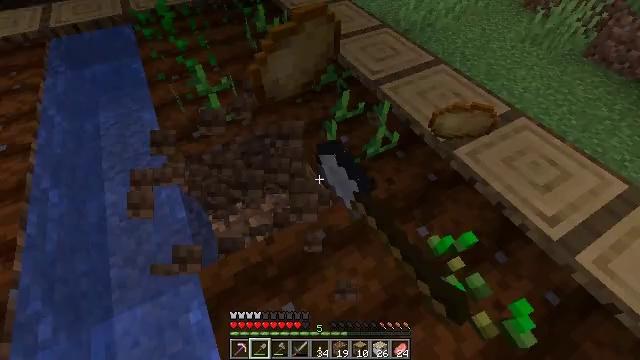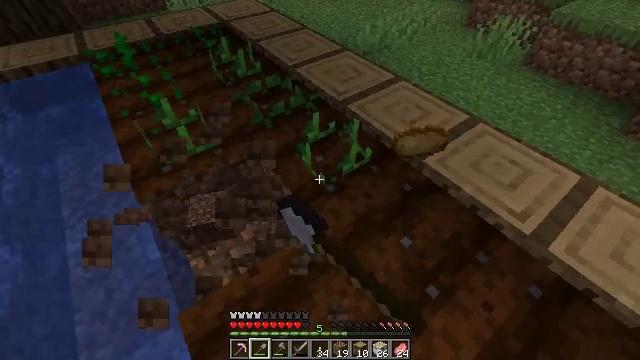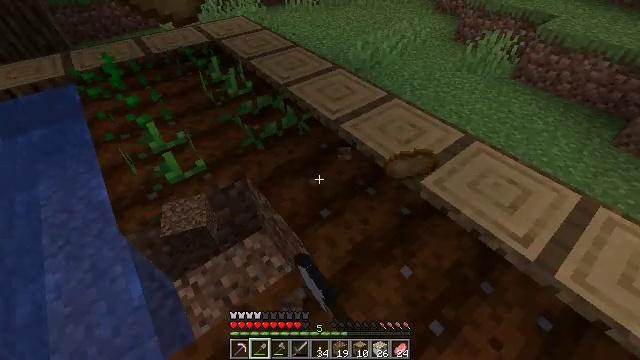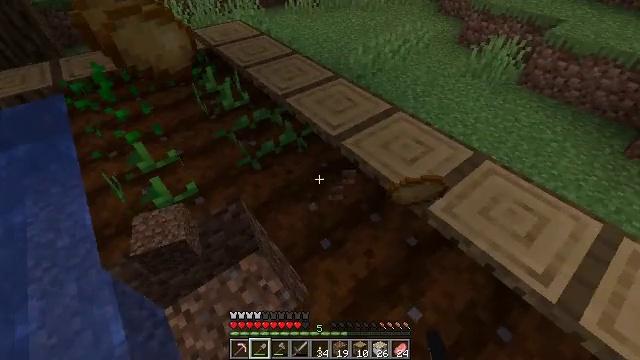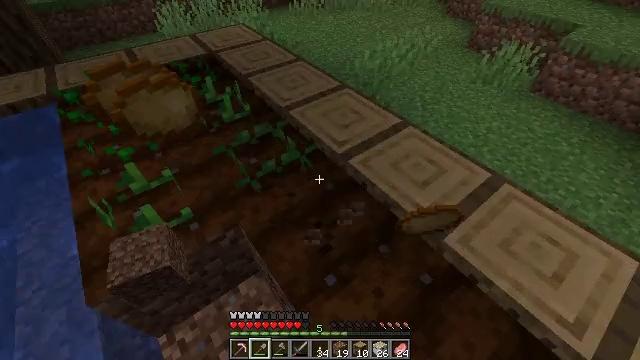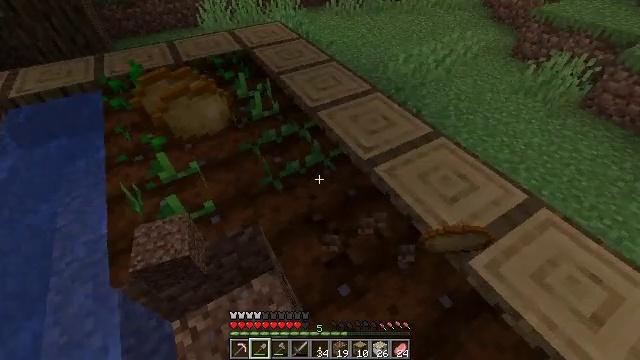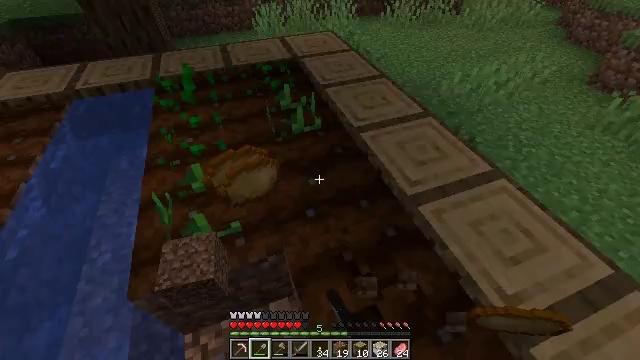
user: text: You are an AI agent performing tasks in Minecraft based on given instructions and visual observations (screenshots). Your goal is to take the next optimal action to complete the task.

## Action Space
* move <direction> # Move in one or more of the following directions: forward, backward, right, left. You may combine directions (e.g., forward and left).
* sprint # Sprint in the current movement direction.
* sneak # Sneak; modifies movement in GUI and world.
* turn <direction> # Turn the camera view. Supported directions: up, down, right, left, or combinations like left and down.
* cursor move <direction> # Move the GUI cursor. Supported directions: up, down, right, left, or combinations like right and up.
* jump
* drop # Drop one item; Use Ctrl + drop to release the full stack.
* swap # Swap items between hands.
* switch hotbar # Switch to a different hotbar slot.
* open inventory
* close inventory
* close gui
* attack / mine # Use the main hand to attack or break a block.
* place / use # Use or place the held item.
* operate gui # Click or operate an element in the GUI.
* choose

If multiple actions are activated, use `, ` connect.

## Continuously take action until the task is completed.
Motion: motion action
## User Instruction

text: Mine potatoes from the farmland.
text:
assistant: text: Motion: move forward, turn right and up, attack / mine
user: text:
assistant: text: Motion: move forward, turn right and up, attack / mine
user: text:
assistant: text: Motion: move forward, attack / mine
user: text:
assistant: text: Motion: move forward, attack / mine
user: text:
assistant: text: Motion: move forward, turn left, attack / mine
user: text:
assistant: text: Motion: move forward and move left, turn left, attack / mine
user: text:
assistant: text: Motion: attack / mine